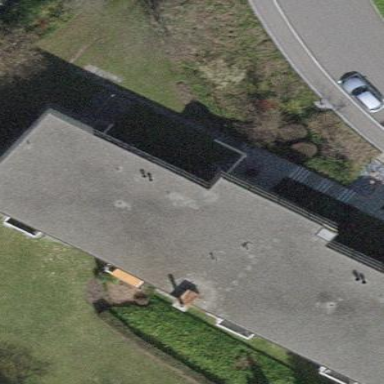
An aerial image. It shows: Building with flat roof.